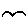
Label: bird